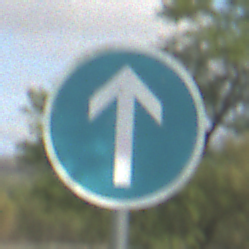
Verkehrszeichen: VorgeschriebeneFahrtrichtungGeradeaus
Umgebung: Outdoor, Nature
Tageszeit: MorningAfternoon
Wetter: PartlyCloudy
Licht: Natural
Jahreszeit: NotSpecified
Kontrast: HighContrast